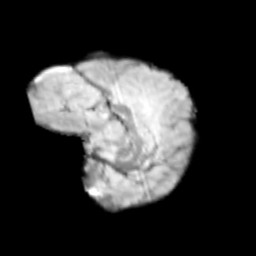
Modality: T2w
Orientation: sagittal
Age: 9
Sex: female
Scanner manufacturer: siemens
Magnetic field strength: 3 T
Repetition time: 3.8 s
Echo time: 0.07 s